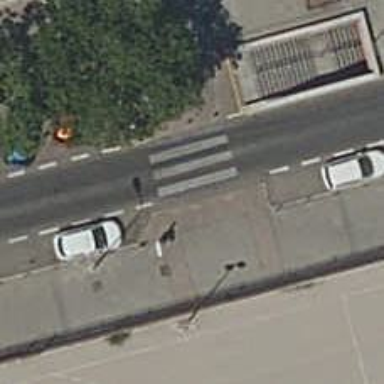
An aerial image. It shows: Bollard.